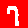
Digit: 7